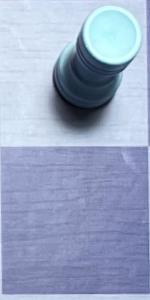
Label: Empty